Question: Hello I amtrying to develop app with Navigation Drawer and Swipe Tabs and I made like this in picture but here all tabs are located in one fragment can I divide and make fragment to each other tab(item 1,item 2...) inside can you help me make fragment to ech other(item 1,item 2...) and how and where add thanks
'''
private SlidingTabLayout mSlidingTabLayout;
private ViewPager mViewPager;
public ScreenOne() {
}
@Override
public View onCreateView(LayoutInflater inflater, ViewGroup container,
Bundle savedInstanceState) {
View rootView = inflater.inflate(R.layout.screen_one, container, false);
return rootView;
}
@Override
public void onViewCreated(View view, Bundle savedInstanceState) {
// Get the ViewPager and set it's PagerAdapter so that it can display items
mViewPager = (ViewPager) view.findViewById(R.id.viewpager);
mViewPager.setAdapter(new SamplePagerAdapter());
// Give the SlidingTabLayout the ViewPager, this must be
// done AFTER the ViewPager has had it's PagerAdapter set.
mSlidingTabLayout = (SlidingTabLayout) view.findViewById(R.id.sliding_tabs);
mSlidingTabLayout.setViewPager(mViewPager);
}
// Adapter
class SamplePagerAdapter extends PagerAdapter {
/**
* Return the number of pages to display
*/
@Override
public int getCount() {
return 10;
}
/**
* Return true if the value returned from is the same object as the View
* added to the ViewPager.
*/
@Override
public boolean isViewFromObject(View view, Object o) {
return o == view;
}
/**
* Return the title of the item at position. This is important as what
* this method returns is what is displayed in the SlidingTabLayout.
*/
@Override
public CharSequence getPageTitle(int position) {
return "Item " + (position + 1);
}
/**
* Instantiate the View which should be displayed at position. Here we
* inflate a layout from the apps resources and then change the text
* view to signify the position.
*/
@Override
public Object instantiateItem(ViewGroup container, int position) {
// Inflate a new layout from our resources
View view = getActivity().getLayoutInflater().inflate(R.layout.pager_item,
container, false);
// Add the newly created View to the ViewPager
container.addView(view);
// Retrieve a TextView from the inflated View, and update it's text
TextView title = (TextView) view.findViewById(R.id.item_title);
title.setText(String.valueOf(position + 1));
// Return the View
return view;
}
/**
* Destroy the item from the ViewPager. In our case this is simply
* removing the View.
*/
@Override
public void destroyItem(ViewGroup container, int position, Object object) {
container.removeView((View) object);
}
}
}
'''
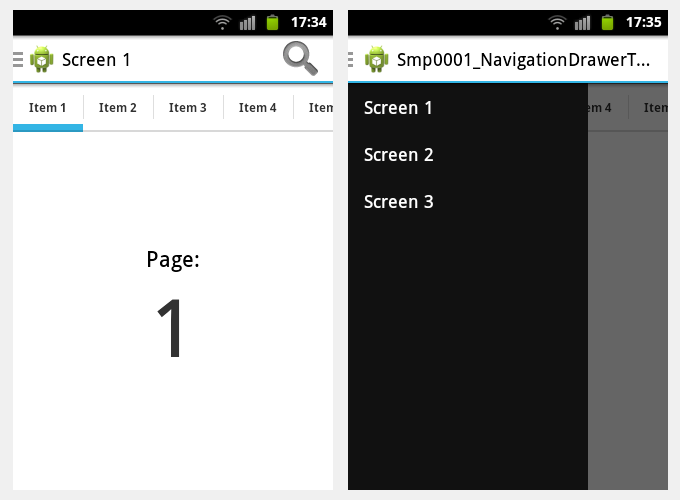
Answer: What you need is a <URL> instead of a normal PagerAdapter. Check the documentation, it has a very complete working example.